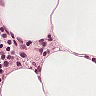
Metastatic tissue present: no